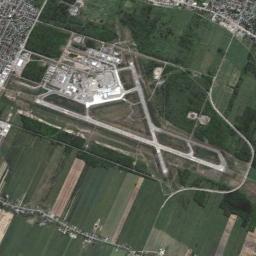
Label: airport